Field crop: maize
Growth stage: 2
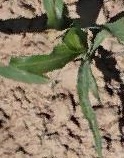
Species: maize